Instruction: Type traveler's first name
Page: traveler
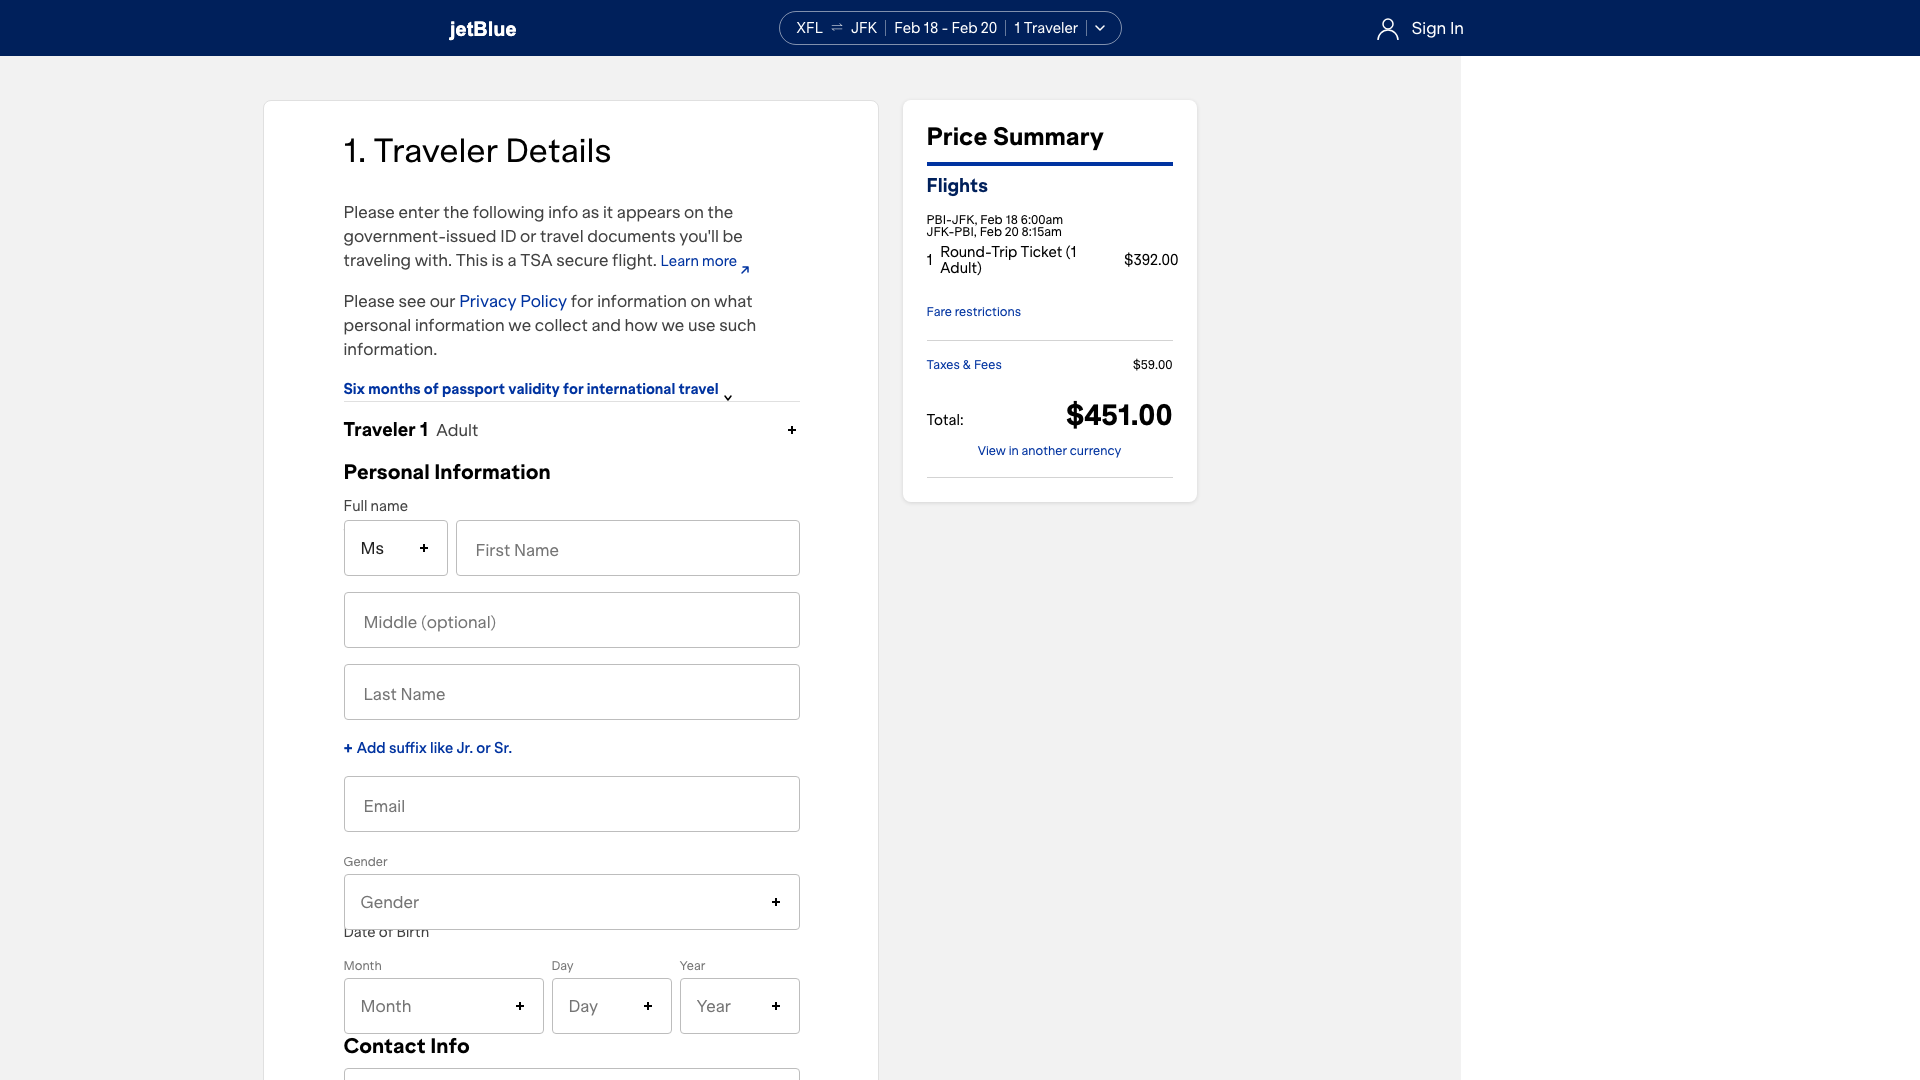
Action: type